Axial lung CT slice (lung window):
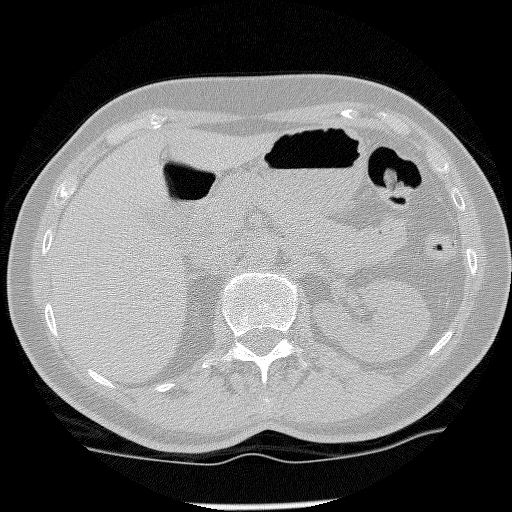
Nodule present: no